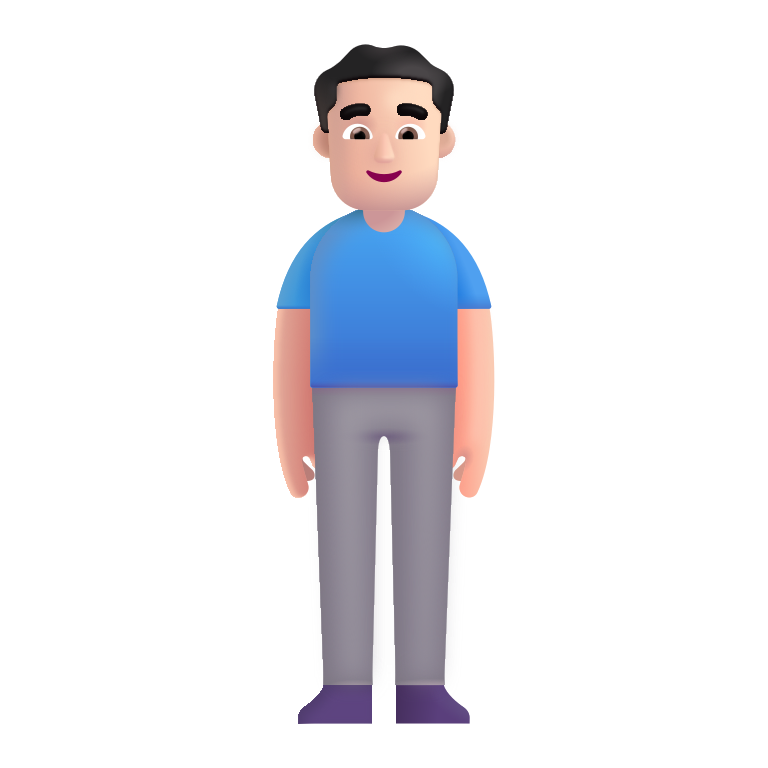
man standing color light